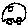
Label: car